Field crop: maize
Growth stage: 2
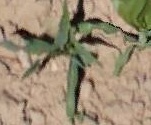
Species: maize